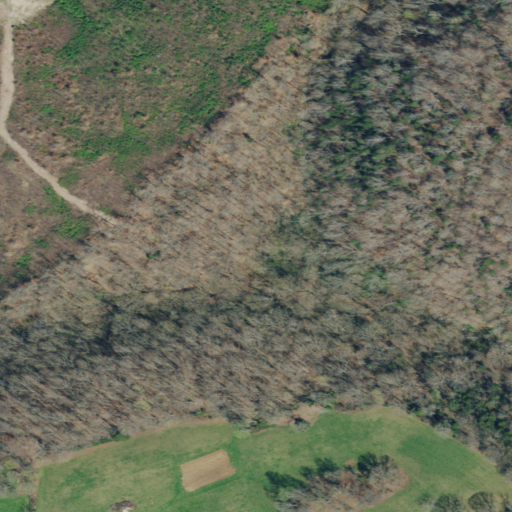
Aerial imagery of valley in Tennessee named Vanndy Hollow containing deciduous forest, pasture, shrub, and evergreen forest